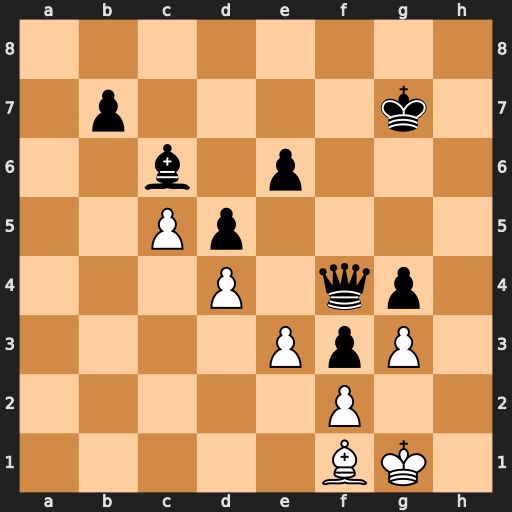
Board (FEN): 8/1p4k1/2b1p3/2Pp4/3P1qp1/4PpP1/5P2/5BK1
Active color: w
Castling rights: -
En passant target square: -
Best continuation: gxf4 Be8 Kh2